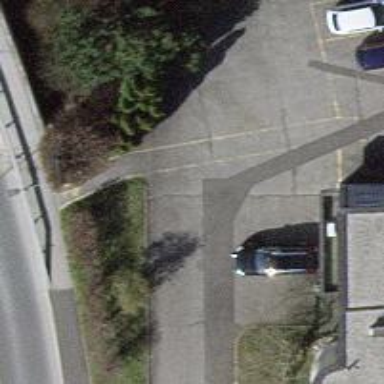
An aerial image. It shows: Compacted footway.